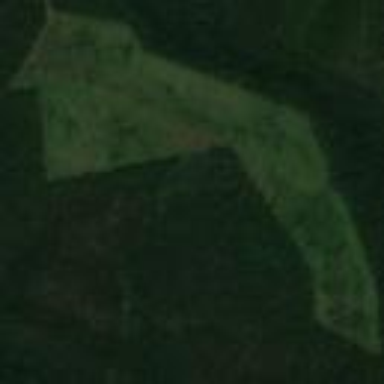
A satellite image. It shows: Logging area.